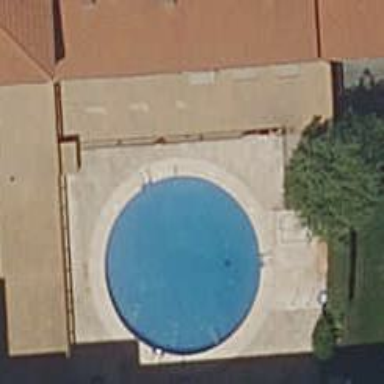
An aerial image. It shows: Swimming pool located in leisure land.